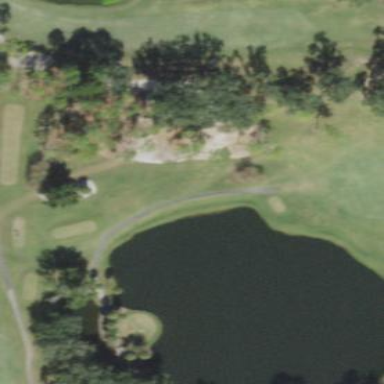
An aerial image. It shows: Water hazard on golf course. The hazard is natural water feature.